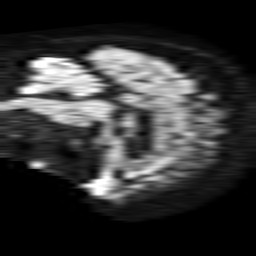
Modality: TRACE
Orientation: sagittal
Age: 67
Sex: female
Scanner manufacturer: philips
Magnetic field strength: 1.5 T
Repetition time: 4.6 s
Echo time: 0.08631 s